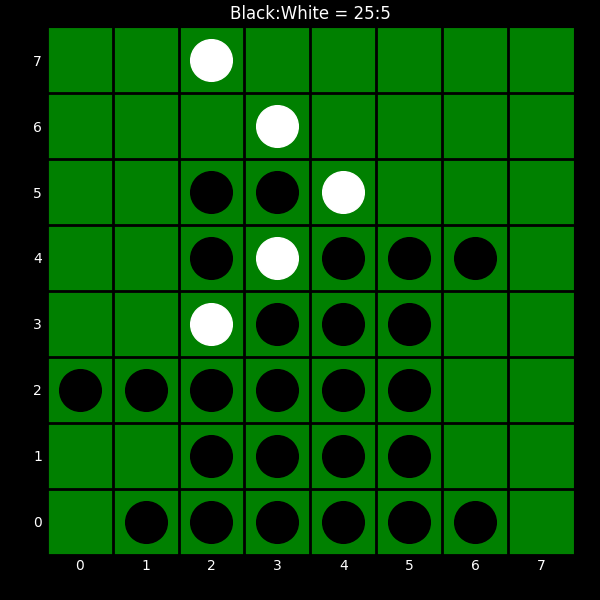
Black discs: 25
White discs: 5